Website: macys
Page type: delivery-shipping
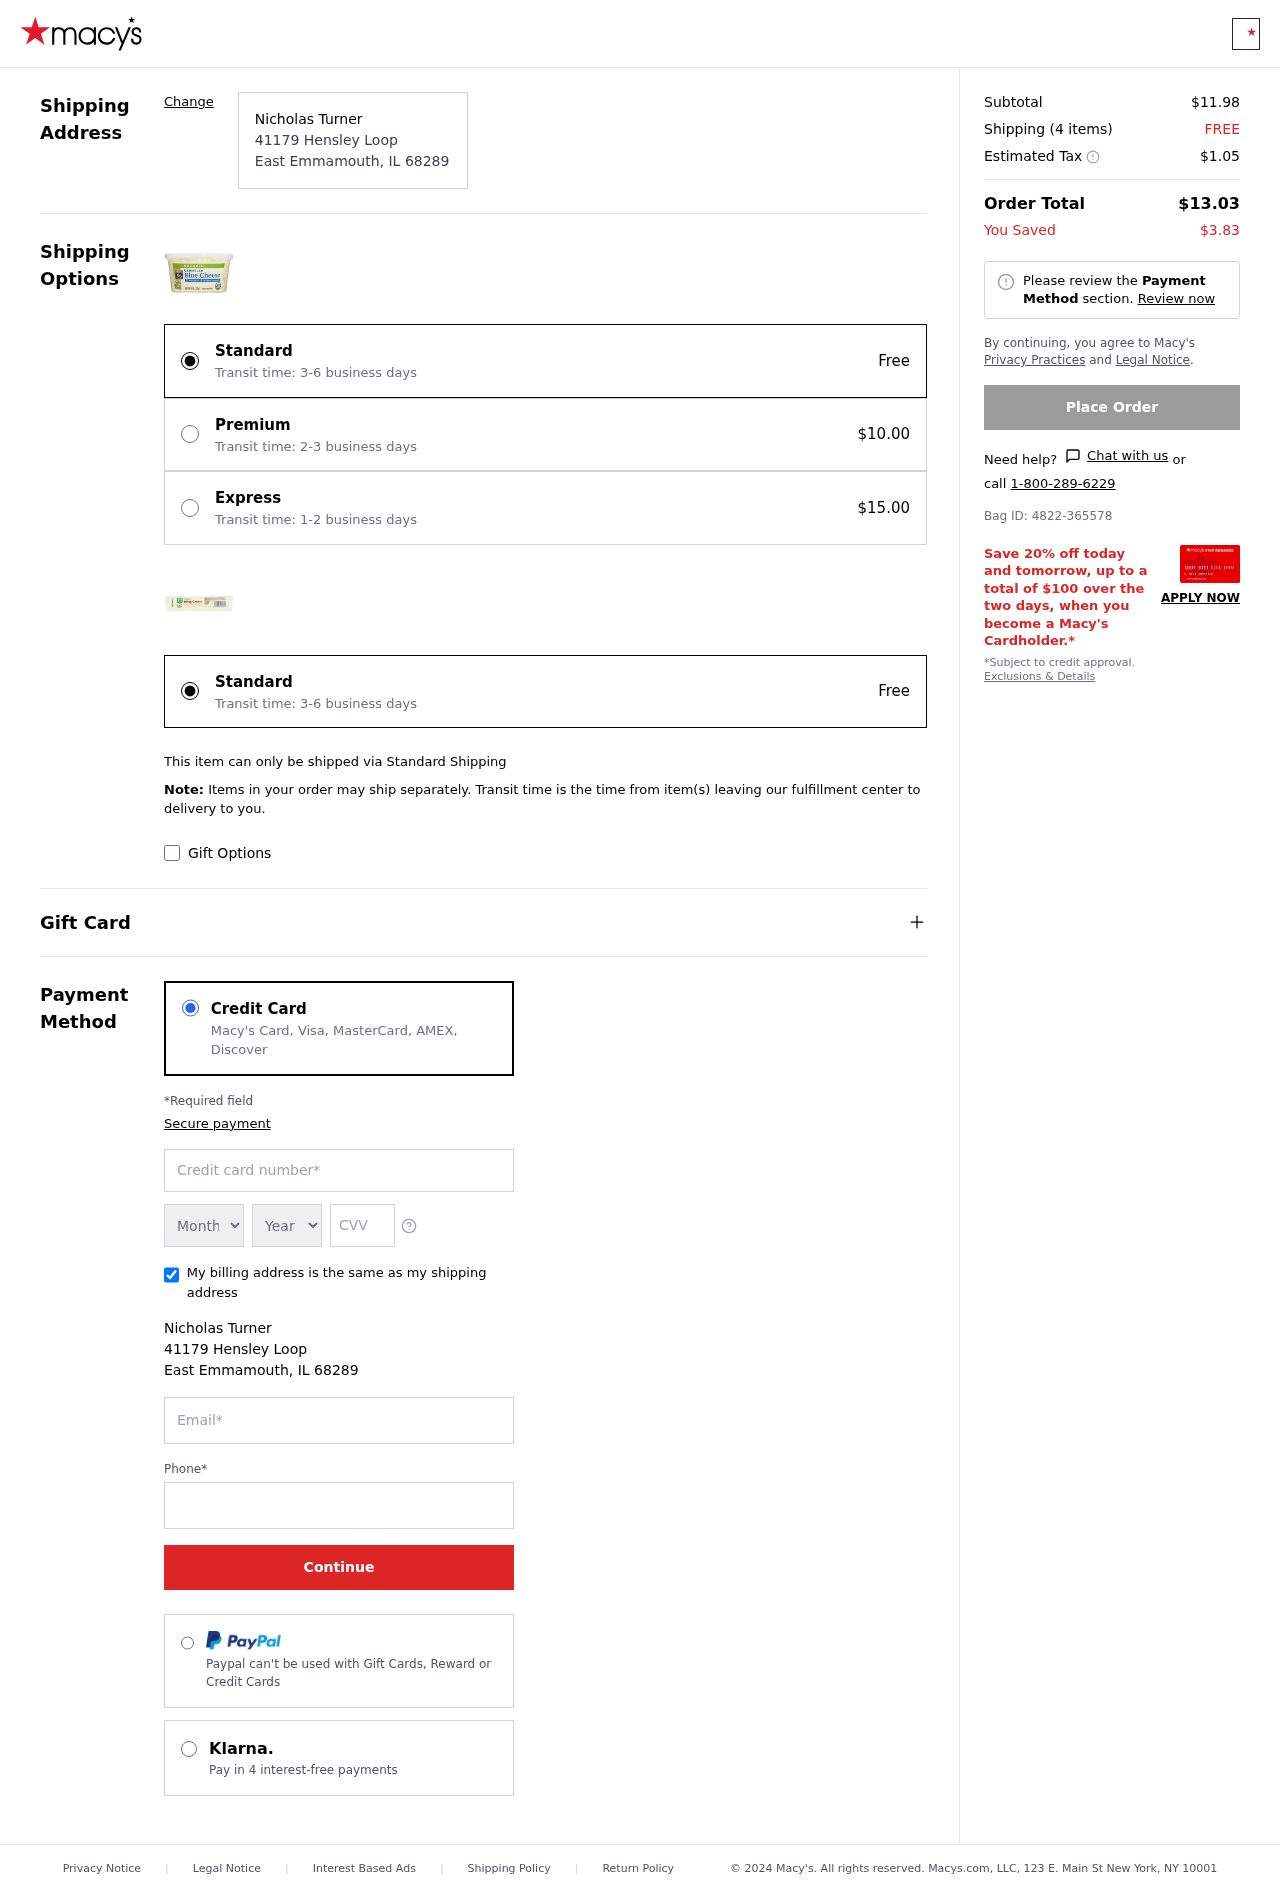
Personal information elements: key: PII_CARD_EXPIRY_MONTH
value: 02
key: PII_CARD_EXPIRY_YEAR
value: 29
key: PII_CITY
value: East Emmamouth
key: PII_CITY_STATE_ZIP
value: East Emmamouth, IL 68289
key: PII_FULLNAME
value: Nicholas Turner
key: PII_POSTCODE
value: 68289
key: PII_STATE_ABBR
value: IL
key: PII_STREET
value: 41179 Hensley Loop
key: PII_CARD_NUMBER
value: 4994 3694 7223 2908
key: PII_CARD_CVV
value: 428
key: PII_EMAIL
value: nicholas.turner@gmail.com
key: PII_PHONE
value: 3786723806
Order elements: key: ORDER_SUBTOTAL
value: $11.98
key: ORDER_NUM_ITEMS
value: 4
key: ORDER_SHIPPING_COST
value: FREE
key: ORDER_TAX
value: $1.05
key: ORDER_TOTAL
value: $13.03
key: ORDER_SAVINGS
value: $3.83
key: ORDER_BAG_ID
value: Bag ID: 4822-365578